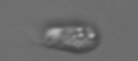
Label: Amoeba